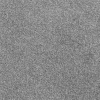
Atmospheric dust classification: dusty